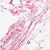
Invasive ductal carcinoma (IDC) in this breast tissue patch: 0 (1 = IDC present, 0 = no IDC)